Question: with the help of these <URL>.I am trying to do a action bar Back button.I get an Action Bar Back Button like these below image:

But My problem is After watching the Gallery images I press the 'action bar back button'.
Then 'it is not working'.But it have to 'go back to previous page'.
Listed below are the codings.
'''
import android.app.ActionBar;
import android.os.Bundle;
import android.support.v4.app.FragmentActivity;
import android.support.v4.app.NavUtils;
import android.view.MenuItem;
import com.fth.android.R;
public class GalleryActivity extends FragmentActivity {
private int position;
private static String id;
private static String name;
private DemoCollectionPagerAdapter mDemoCollectionPagerAdapter;
private ViewPager mViewPager;
@Override
protected void onCreate(Bundle savedInstanceState) {
super.onCreate(savedInstanceState);
setContentView(R.layout.activity_gallery);
position = getIntent().getExtras().getInt("position");
id = getIntent().getExtras().getString("id");
name = getIntent().getExtras().getString("name");
mDemoCollectionPagerAdapter = new DemoCollectionPagerAdapter(getSupportFragmentManager());
// Set up action bar.
final ActionBar actionBar = getActionBar();
actionBar.setDisplayHomeAsUpEnabled(true);
// getActionBar().setDisplayOptions(ActionBar.DISPLAY_SHOW_HOME|ActionBar.DISPLAY_USE_LOGO|ActionBar.DISPLAY_HOME_AS_UP);
// Set up the ViewPager, attaching the adapter.
mViewPager = (ViewPager) findViewById(R.id.pager);
mViewPager.setAdapter(mDemoCollectionPagerAdapter);
}
@Override
public boolean onOptionsItemSelected(MenuItem item) {
switch (item.getItemId()) {
case android.R.id.home:
Intent upIntent = new Intent(this, HomeActivity.class);
upIntent.putExtra("position", position);
if (NavUtils.shouldUpRecreateTask(this, upIntent)) {
TaskStackBuilder.from(this)
.addNextIntent(upIntent)
.startActivities();
finish();
} else {
NavUtils.navigateUpTo(this, upIntent);
}
return true;
}
return super.onOptionsItemSelected(item);
}
}
'''
'''
import com.sit.fth.model.GalleryDetail;
import com.sit.fth.util.APIServiceHandler;
import com.sit.fth.util.AppConstants;
import com.sit.fth.util.AppPromoPager;
public class GalleryDetailFragment extends BaseFragment implements
PromoPagerListener {
private TextView countView;
@Override
public View onCreateView(LayoutInflater inflater, ViewGroup container,
Bundle savedInstanceState) {
this.setHasOptionsMenu(true);
id = getArguments().getString("id");
name = getArguments().getString("name");
View view = inflater.inflate(R.layout.app_pager, null);
return view;
}
}
'''
Anybody can help me if you know how to solve these.Thank You.
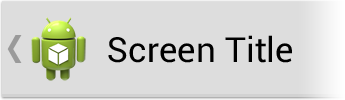
Answer: I solved these problem by adding the below coding in 'GalleryActivity'.
'''
ActionBar actionBar;
actionBar=getActionBar();
actionBar.setDisplayHomeAsUpEnabled(true);
@Override
public boolean onOptionsItemSelected(MenuItem item) {
switch (item.getItemId()) {
case android.R.id.home:
onBackPressed();
return true;
}
return super.onOptionsItemSelected(item);
}
'''
In :
Previously,
> public class HomeActivity extends BaseActivity
Then I change into
> public class HomeActivity extends FragmentActivity
In
I use 'Intent' to pass it to the 'GalleryActivity'.
'''
@Override
public void onItemClick(AdapterView<?> arg0, View arg1, int arg2, long arg3) {
Gallery gallery = (Gallery) arg0.getAdapter().getItem(arg2);
Intent intent = new Intent(getActivity(), GalleryActivity.class);
intent.putExtra("position", position);
intent.putExtra("id", gallery.getGalId());
intent.putExtra("name", gallery.getAlbumTitle());
startActivity(intent);
// mCallback.OnGalItemSelected(gallery.getGalId(),gallery.getAlbumTitle());
}
'''